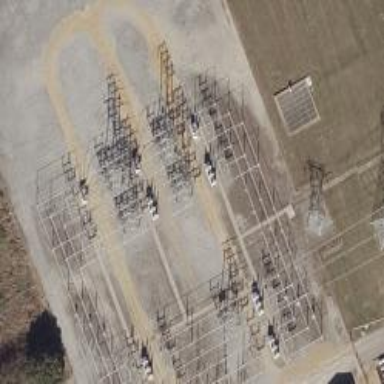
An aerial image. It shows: Switch for power supply.